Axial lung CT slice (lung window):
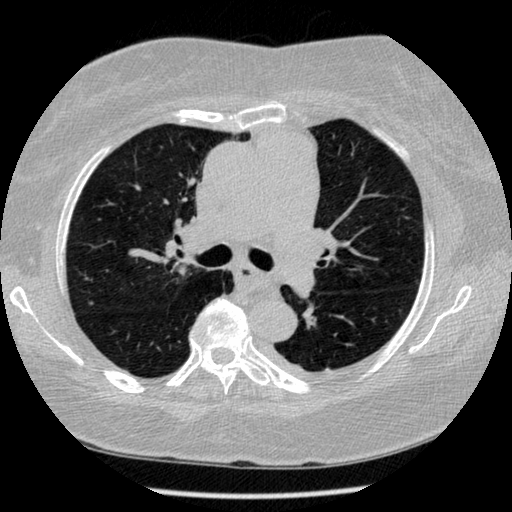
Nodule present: no